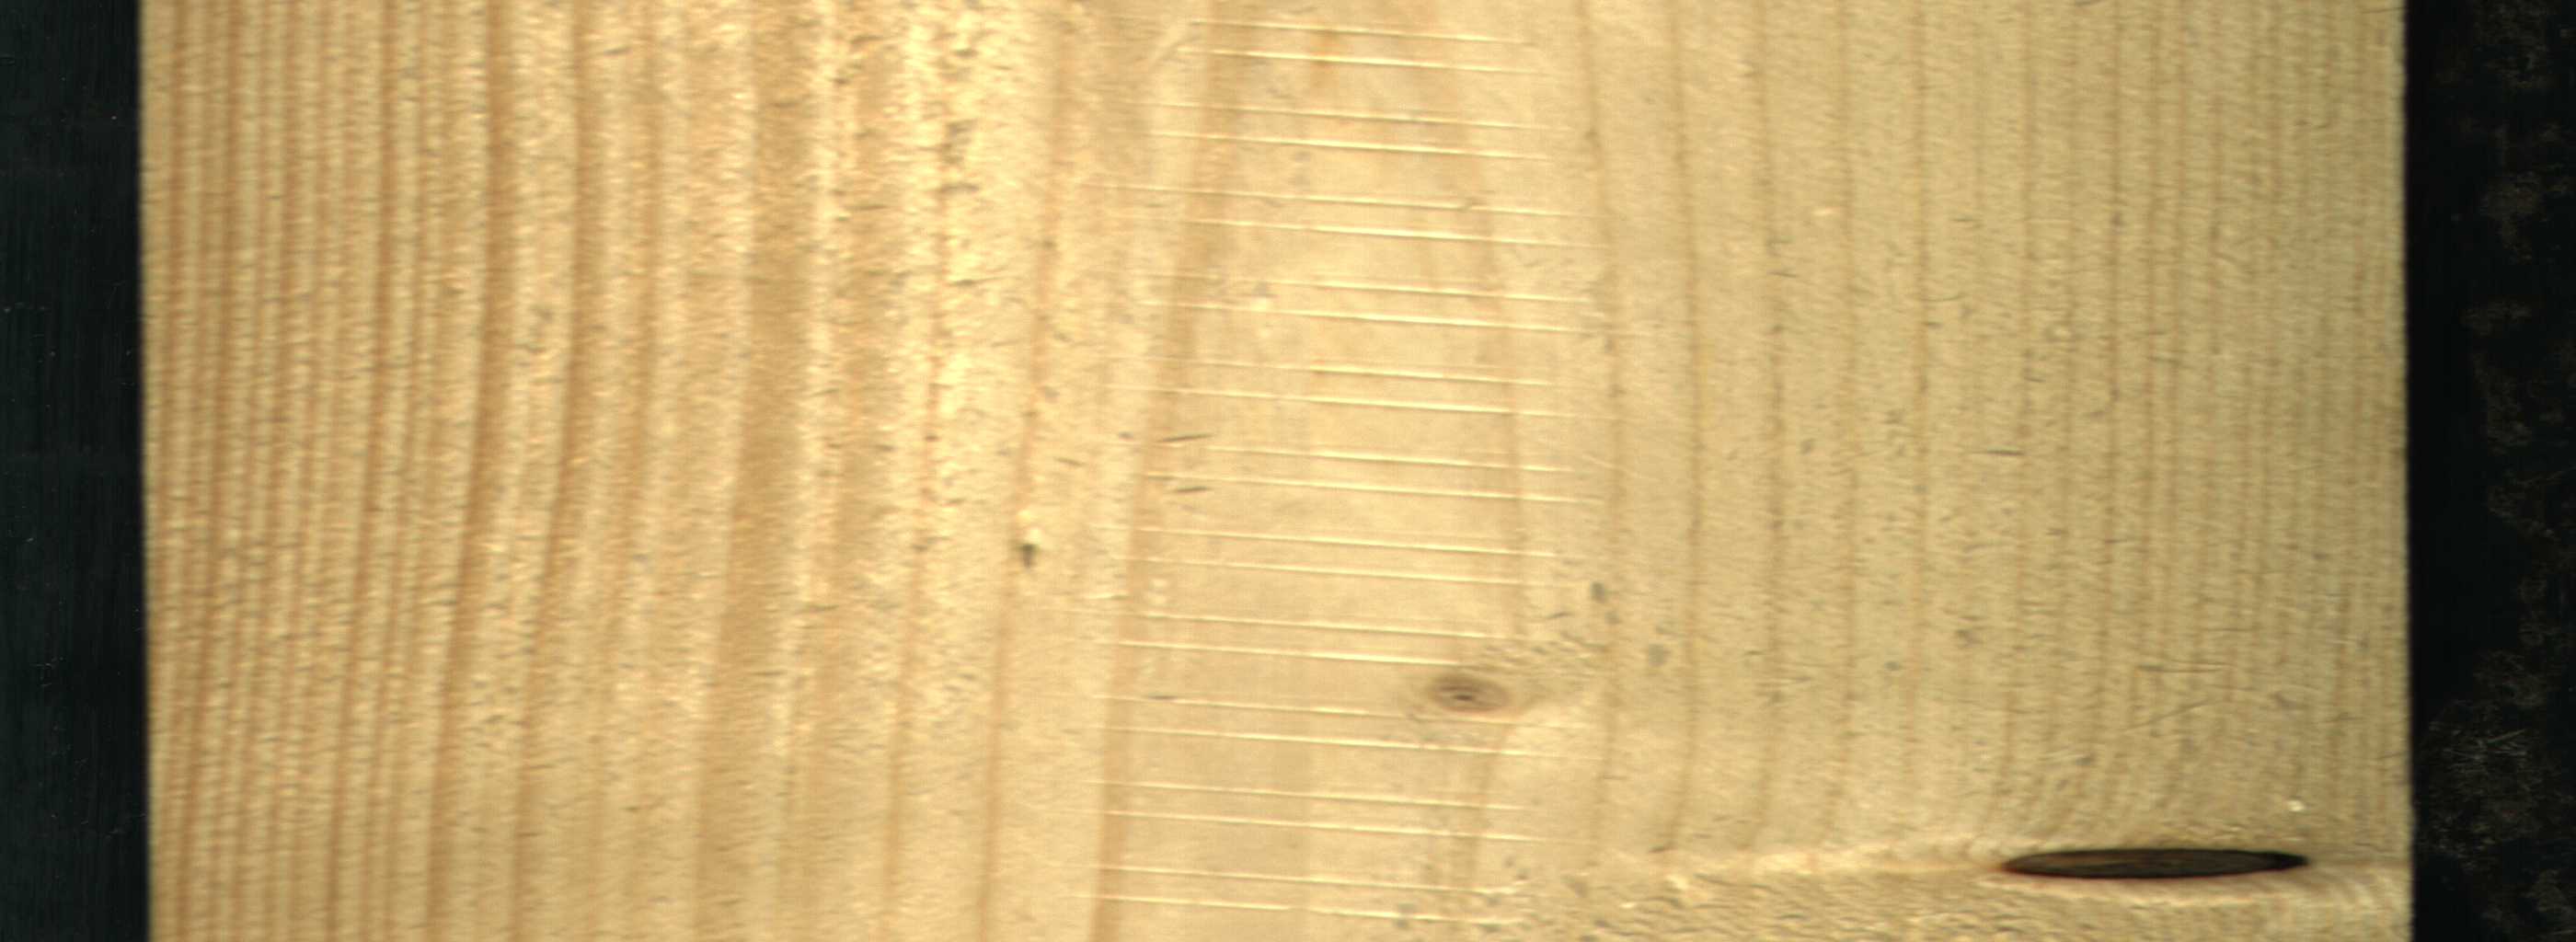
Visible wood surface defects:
Dead_Knot
Live_Knot